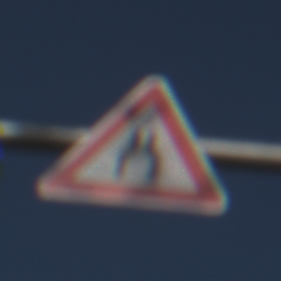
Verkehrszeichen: VerengteFahrbahn
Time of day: MorningAfternoon
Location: Outdoor (Nature)
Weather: Clear
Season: NotSpecified
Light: Natural